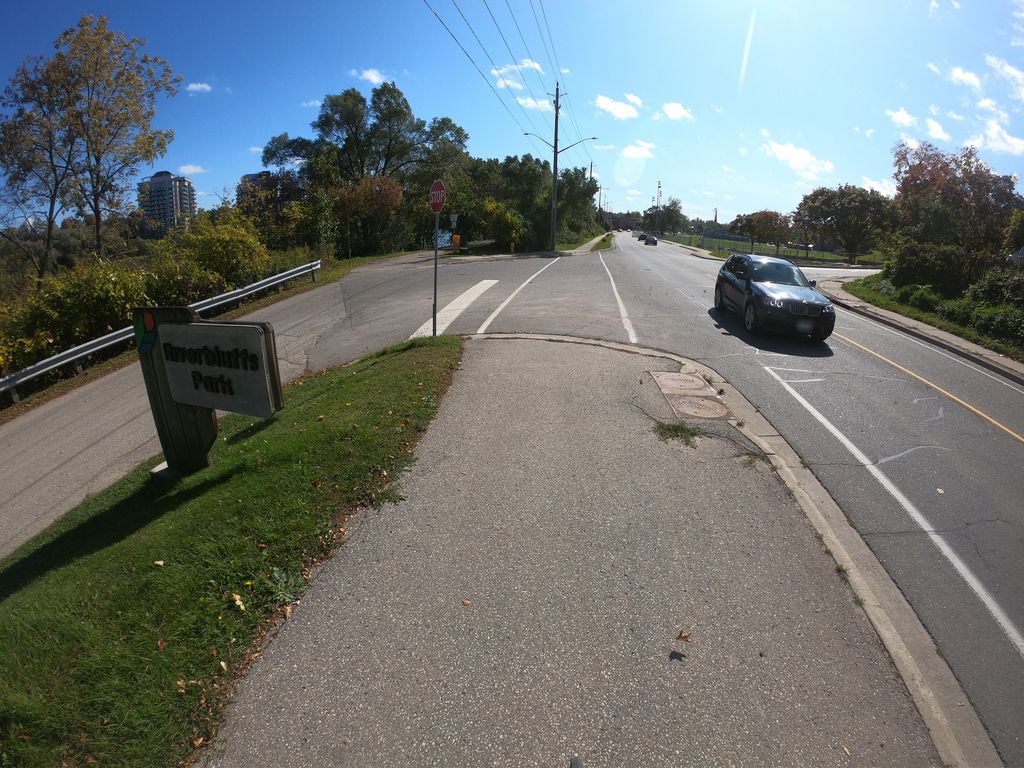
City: kitchener-waterloo